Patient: sex F, age 26
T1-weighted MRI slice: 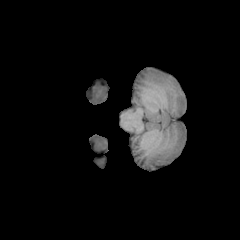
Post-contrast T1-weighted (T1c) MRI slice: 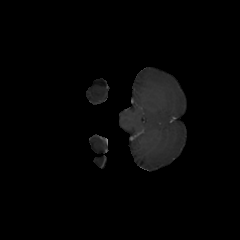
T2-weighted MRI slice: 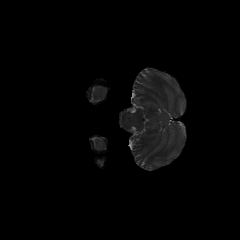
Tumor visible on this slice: no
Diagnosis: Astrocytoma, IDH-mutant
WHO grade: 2